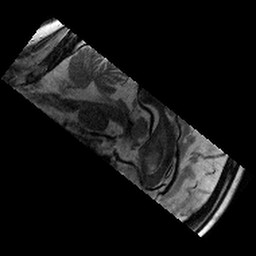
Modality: T2w
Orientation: sagittal
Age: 11
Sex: male
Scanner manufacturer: siemens
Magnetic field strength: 3 T
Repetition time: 9.23 s
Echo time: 0.067 s